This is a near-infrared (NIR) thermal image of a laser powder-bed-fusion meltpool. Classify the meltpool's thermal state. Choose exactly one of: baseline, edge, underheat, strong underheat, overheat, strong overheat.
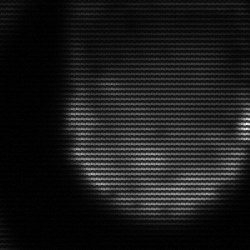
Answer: edge